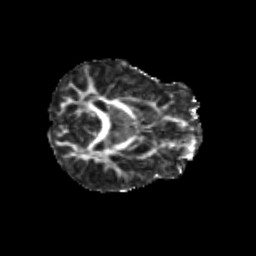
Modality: FA
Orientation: axial
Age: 10
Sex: male
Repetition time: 9.512 s
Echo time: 0.089 s